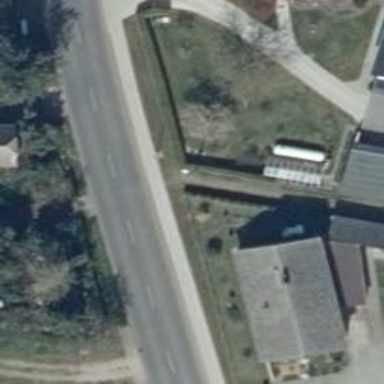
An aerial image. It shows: Alleyway designated as service road.